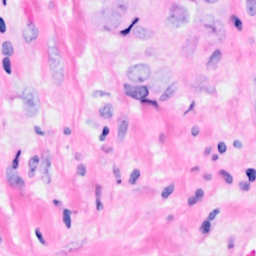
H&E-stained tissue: Breast